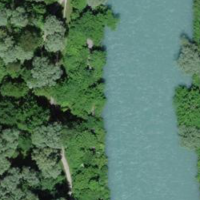
EUNIS habitat code: 53
Species observed at this site:
Corylus avellana
Prunus padus